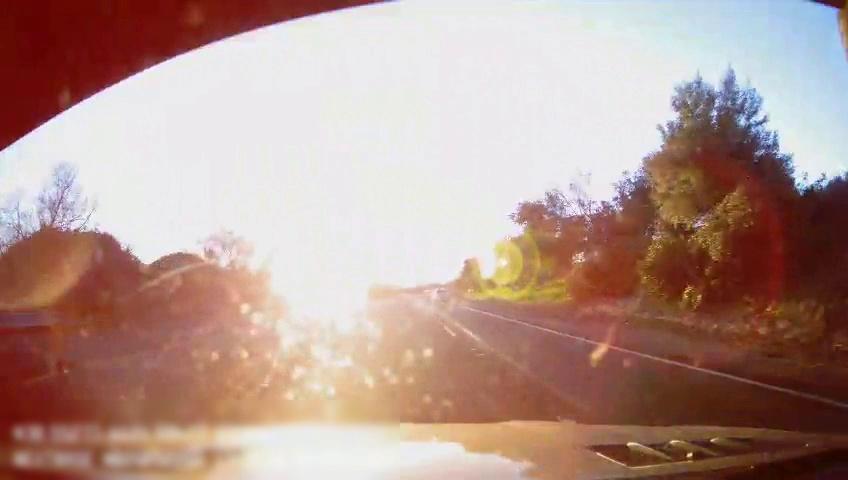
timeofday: Day
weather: Sunny
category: Drivable Space
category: Vehicles | SUV
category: Lanes | Alternate Lane
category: Lanes | Current Lane
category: Lanes | Current Lane
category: Lanes | Alternate Lane